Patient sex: M
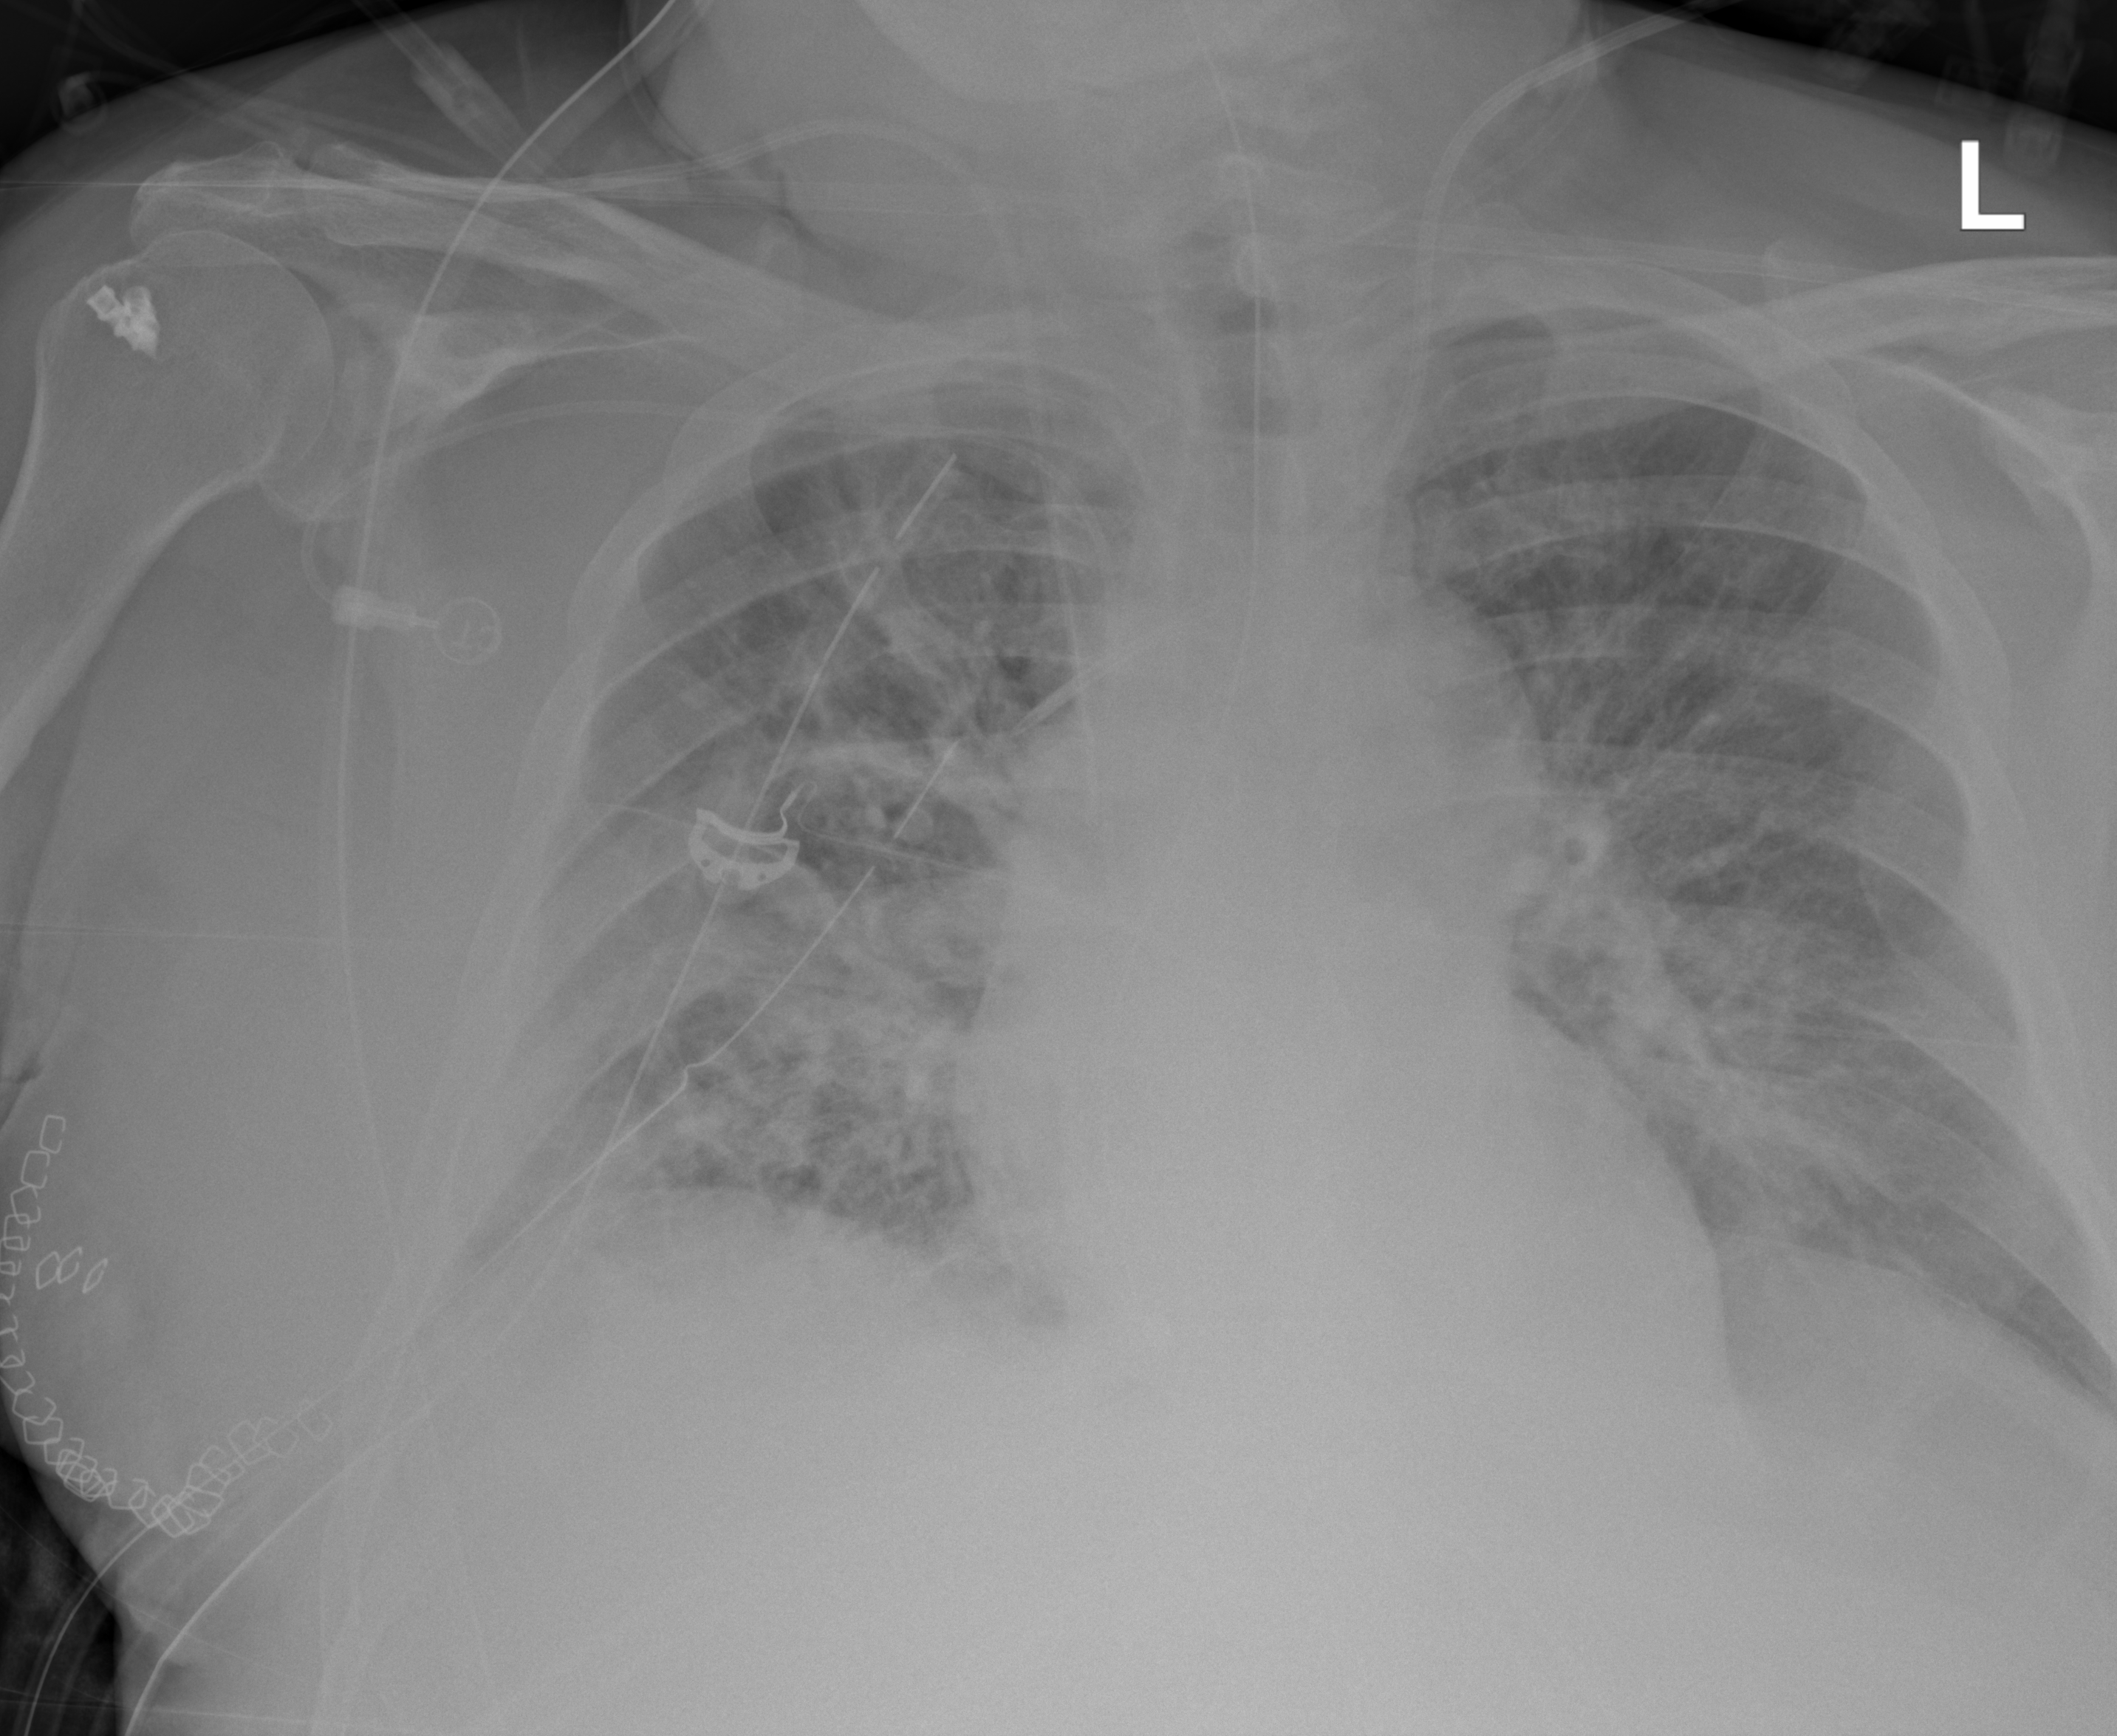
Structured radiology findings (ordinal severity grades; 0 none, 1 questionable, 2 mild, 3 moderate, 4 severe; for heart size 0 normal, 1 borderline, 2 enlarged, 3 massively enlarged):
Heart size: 1
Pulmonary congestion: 3
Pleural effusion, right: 2
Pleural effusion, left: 0
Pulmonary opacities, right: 3
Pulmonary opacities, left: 3
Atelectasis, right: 3
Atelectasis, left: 3